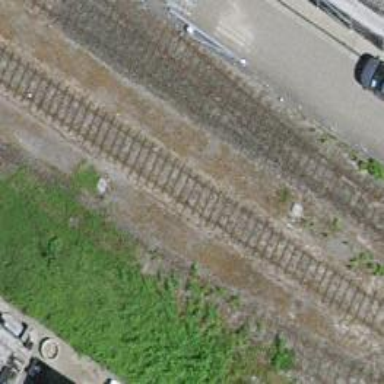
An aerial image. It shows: Railway switch.